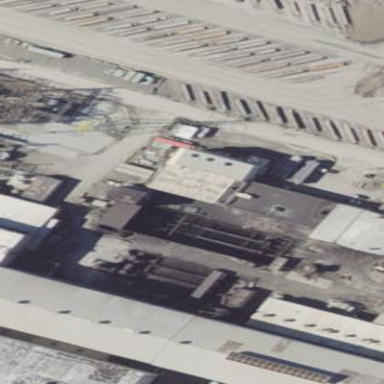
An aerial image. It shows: Industrial building.